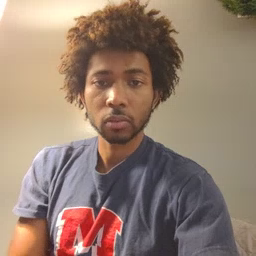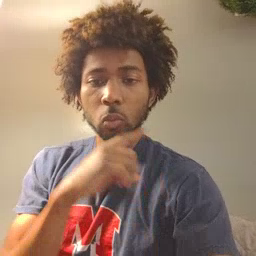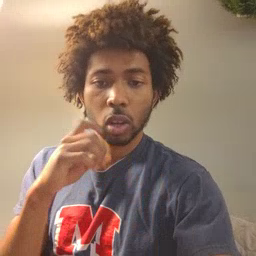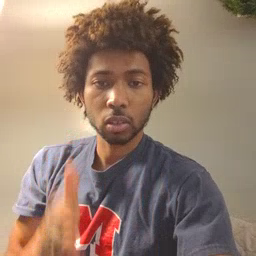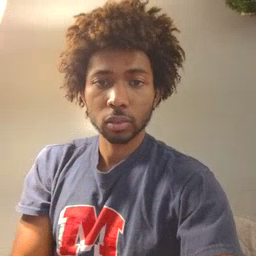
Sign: dryer